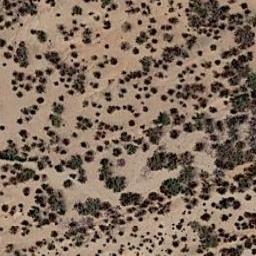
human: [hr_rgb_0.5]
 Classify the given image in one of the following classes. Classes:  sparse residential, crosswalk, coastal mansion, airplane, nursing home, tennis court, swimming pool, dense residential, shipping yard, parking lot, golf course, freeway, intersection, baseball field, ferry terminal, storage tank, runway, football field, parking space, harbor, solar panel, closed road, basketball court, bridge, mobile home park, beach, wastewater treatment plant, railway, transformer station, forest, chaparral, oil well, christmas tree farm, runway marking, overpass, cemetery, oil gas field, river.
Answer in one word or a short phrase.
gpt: chaparral